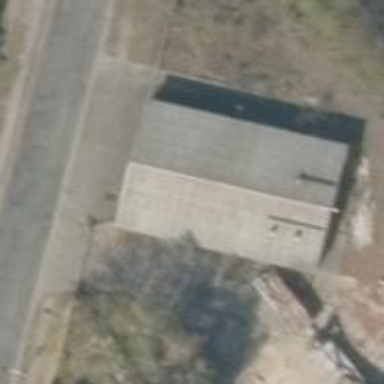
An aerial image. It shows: Simple and straightforward house.